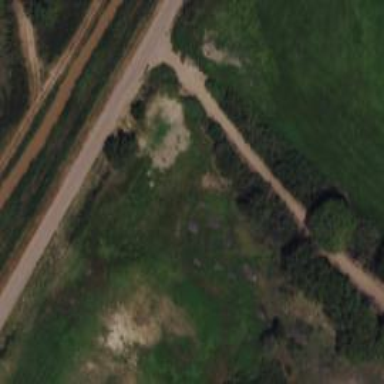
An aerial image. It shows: Track road bordered by cutline.